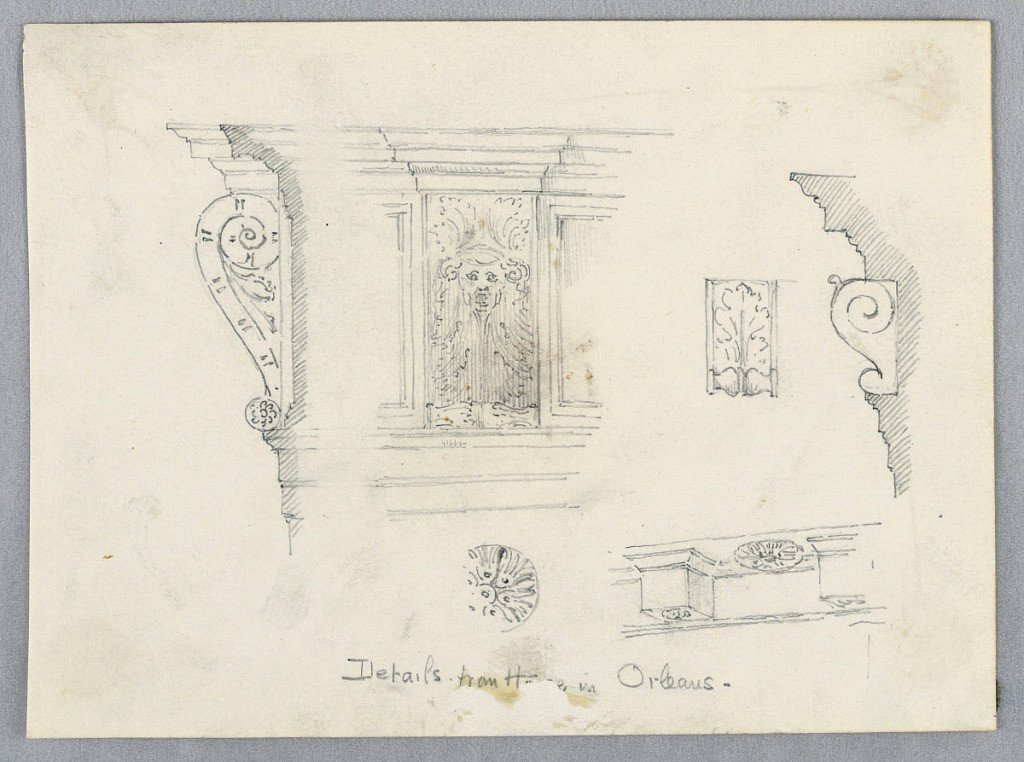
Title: Architectural Details from House in Orléans
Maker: Arnold William Brunner, American, 1857–1925
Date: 1883
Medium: Graphite on paper
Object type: Drawing
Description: Panel, center, with moulding above and below. Profiles of wall design, right and left.